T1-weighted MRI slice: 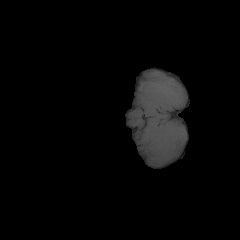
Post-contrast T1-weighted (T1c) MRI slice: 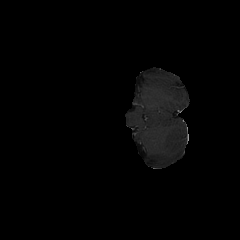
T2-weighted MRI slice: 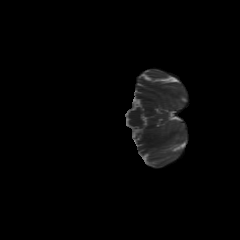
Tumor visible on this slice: no